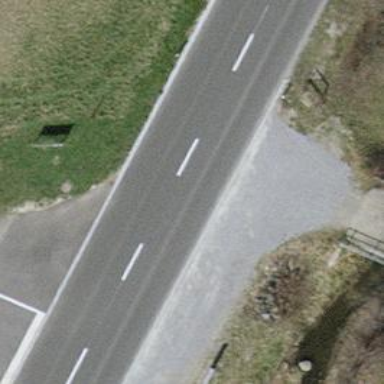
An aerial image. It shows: Tertiary road with asphalt surface.